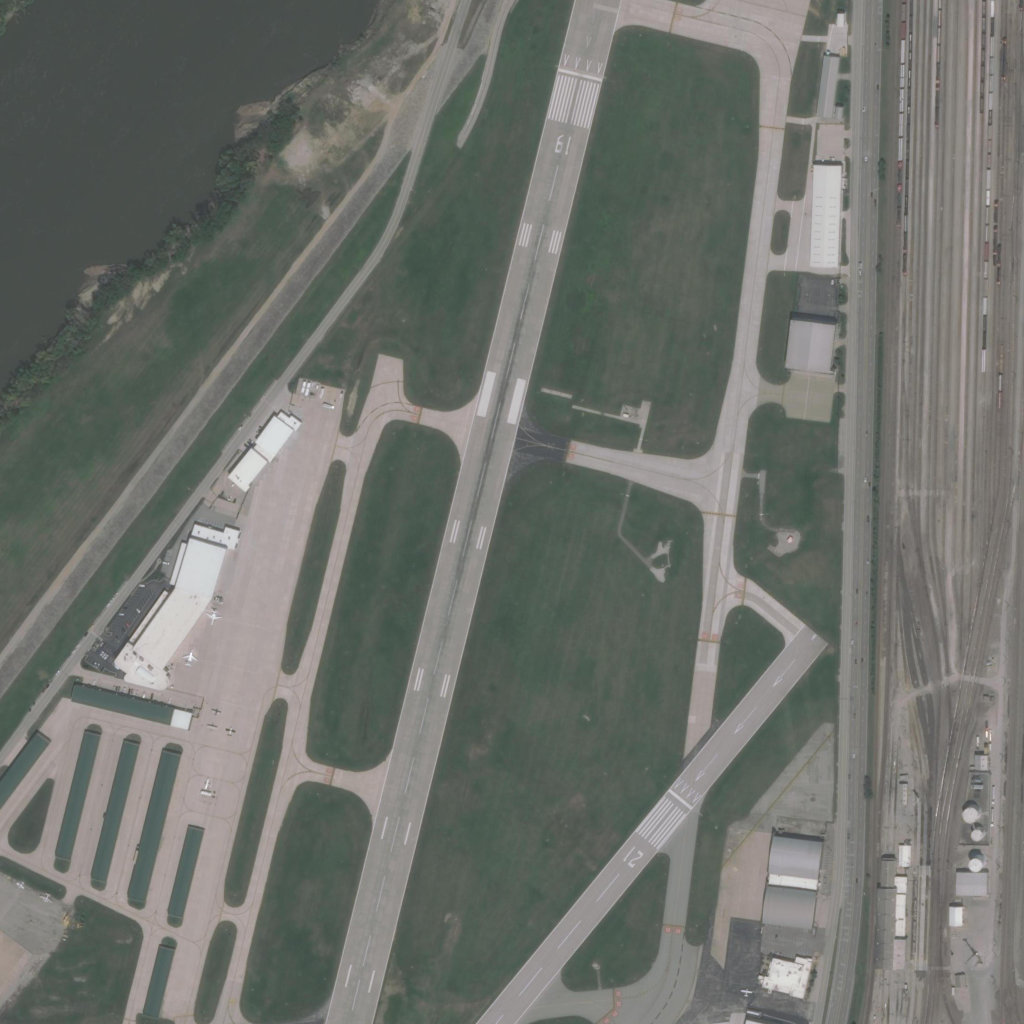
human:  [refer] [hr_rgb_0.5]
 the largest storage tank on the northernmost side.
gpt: <box>[[94, 78, 95, 80, 0]]</box>